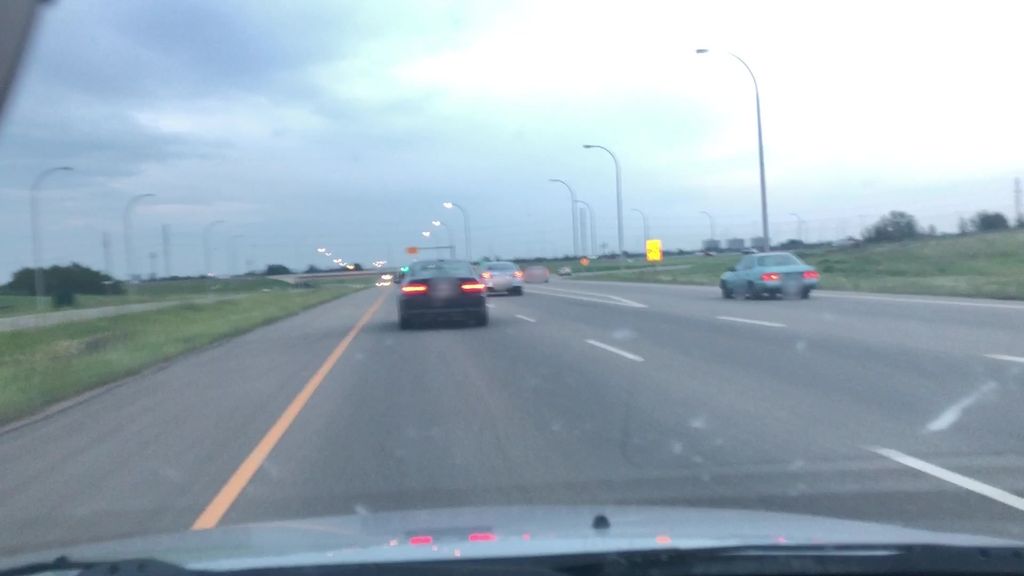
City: edmonton